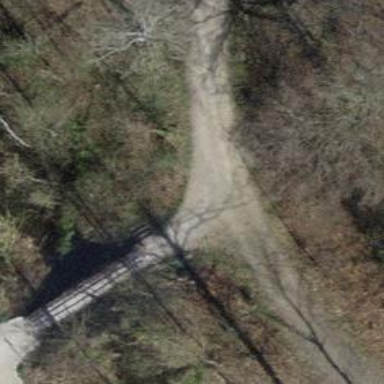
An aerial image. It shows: Track road with grade2 bridge.